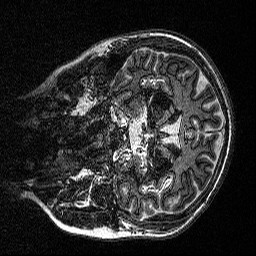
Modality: MP2RAGE
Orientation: coronal
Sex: female
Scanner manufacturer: siemens
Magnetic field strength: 3 T
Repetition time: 5 s
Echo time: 0.00292 s